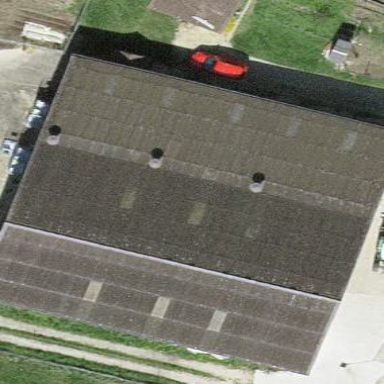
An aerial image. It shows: Farm building.